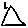
Label: triangle